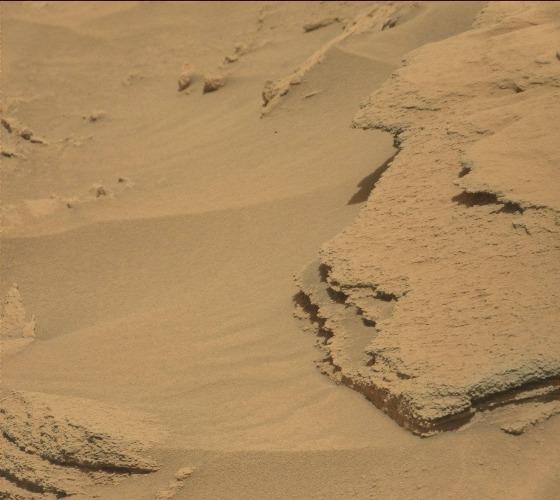
Terrain classes present: Bedrock, Gravel / Sand / Soil, Shadow